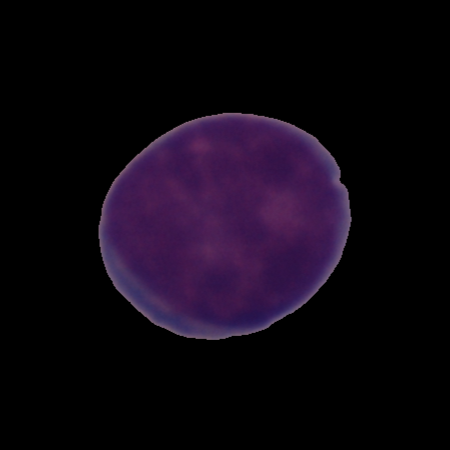
Label: cancer